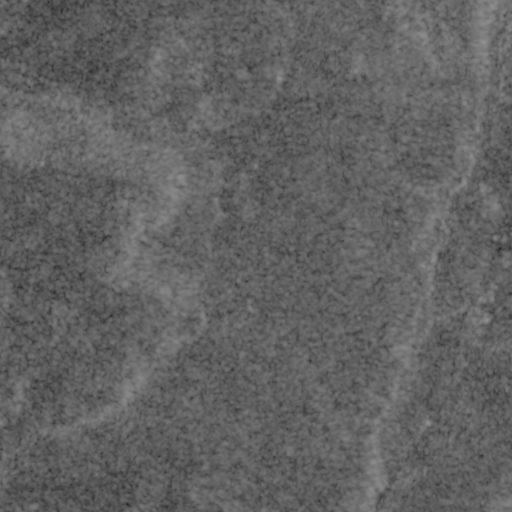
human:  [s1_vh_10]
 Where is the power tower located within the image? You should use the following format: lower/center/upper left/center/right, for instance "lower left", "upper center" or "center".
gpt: The power tower is located in the upper left of the image.
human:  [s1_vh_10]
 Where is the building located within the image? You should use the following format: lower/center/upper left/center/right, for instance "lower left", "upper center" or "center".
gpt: The building is located in the lower right of the image.
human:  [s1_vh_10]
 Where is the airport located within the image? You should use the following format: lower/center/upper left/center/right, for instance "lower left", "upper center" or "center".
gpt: There is no airport in the image.

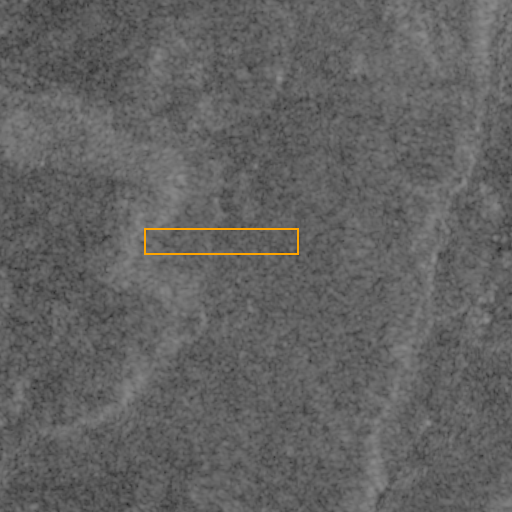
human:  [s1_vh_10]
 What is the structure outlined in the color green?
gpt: There is no green outline.
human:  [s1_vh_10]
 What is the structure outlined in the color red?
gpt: There is no structure outlined in red.